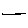
Label: line